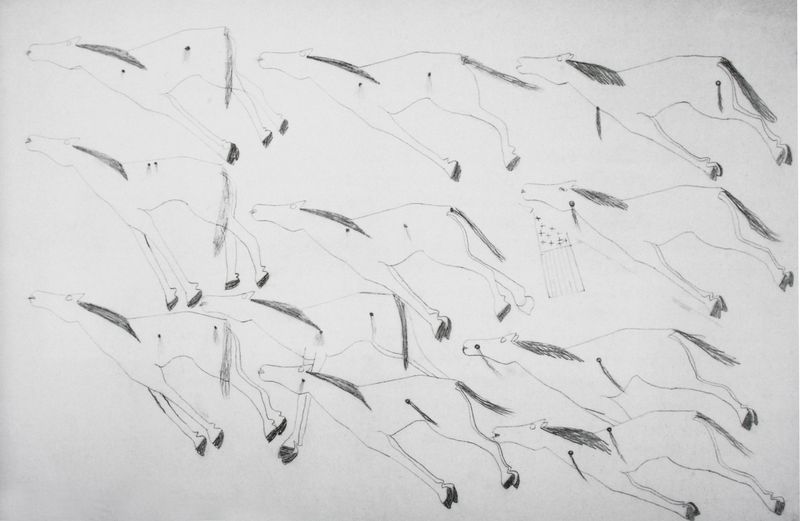
Titel: Dead Cavalry Horses
Künstler: Minneconjou Lakota Red Horse
Standort: Washington, D.C.
Institution: National Anthropological Archives (Nat. Mus. of Natural History, Smithsonian Inst.)
Schlagwörter: weiß, bewegung, grau, kreide, schwarz, skizze, zeichnung, tier, tiere, expressionismus, menge, muster, tod, tot, tragen, wind, haare, blatt, schräg, esel, fliegen, pferd, pferde, beine, hufe, mähne, schweif, papier, liegen, studie, fahne, flagge, abstrakt, grafik, graphik, herde, linien, naiv, amerika, figuren, liegend, collage, umriss, flucht, punkte, tusche, blut, flug, schwarzweiss, viele, loch, leichen, tote, verletzt, bleistift, beutel, tasche, schimmel, hufen, löcher, diagonal, bluten, erlegt, erschossen, schnauze, wunden, pferderennen, horizontal, usa, schweife, rösser, ornamentik, verwundet, mort, blauer reiter, wiederholung, cheval, treffer, chevaux, pferdeschwanz, elf, zeichung, schuss, dessin, zehn, kinderzeichnung, mähnen, escher, veränderung, rapport, schüsse, endlos, blur, giraffe, étoile, angeschossen, einschusslöcher, einschüsse, fliegende pferde, jufen, pferdeschwänze, rückenwind, schussloch, schusslöcher, schusswunden, shopping in begleitung, totoe, tropgen, copie, dead, horse